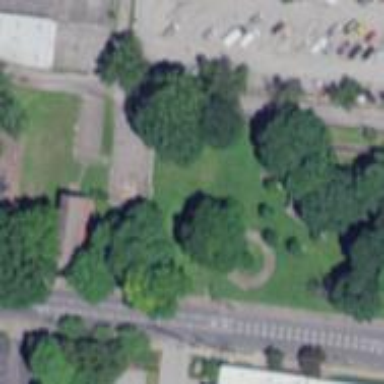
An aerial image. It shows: Park.